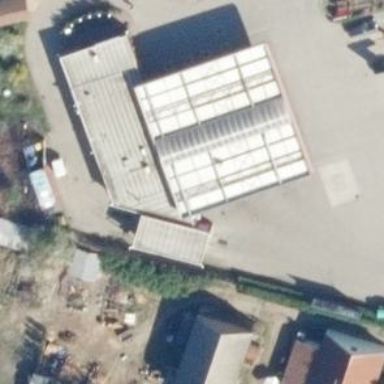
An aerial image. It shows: Fuel station with kiosk.